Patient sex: M
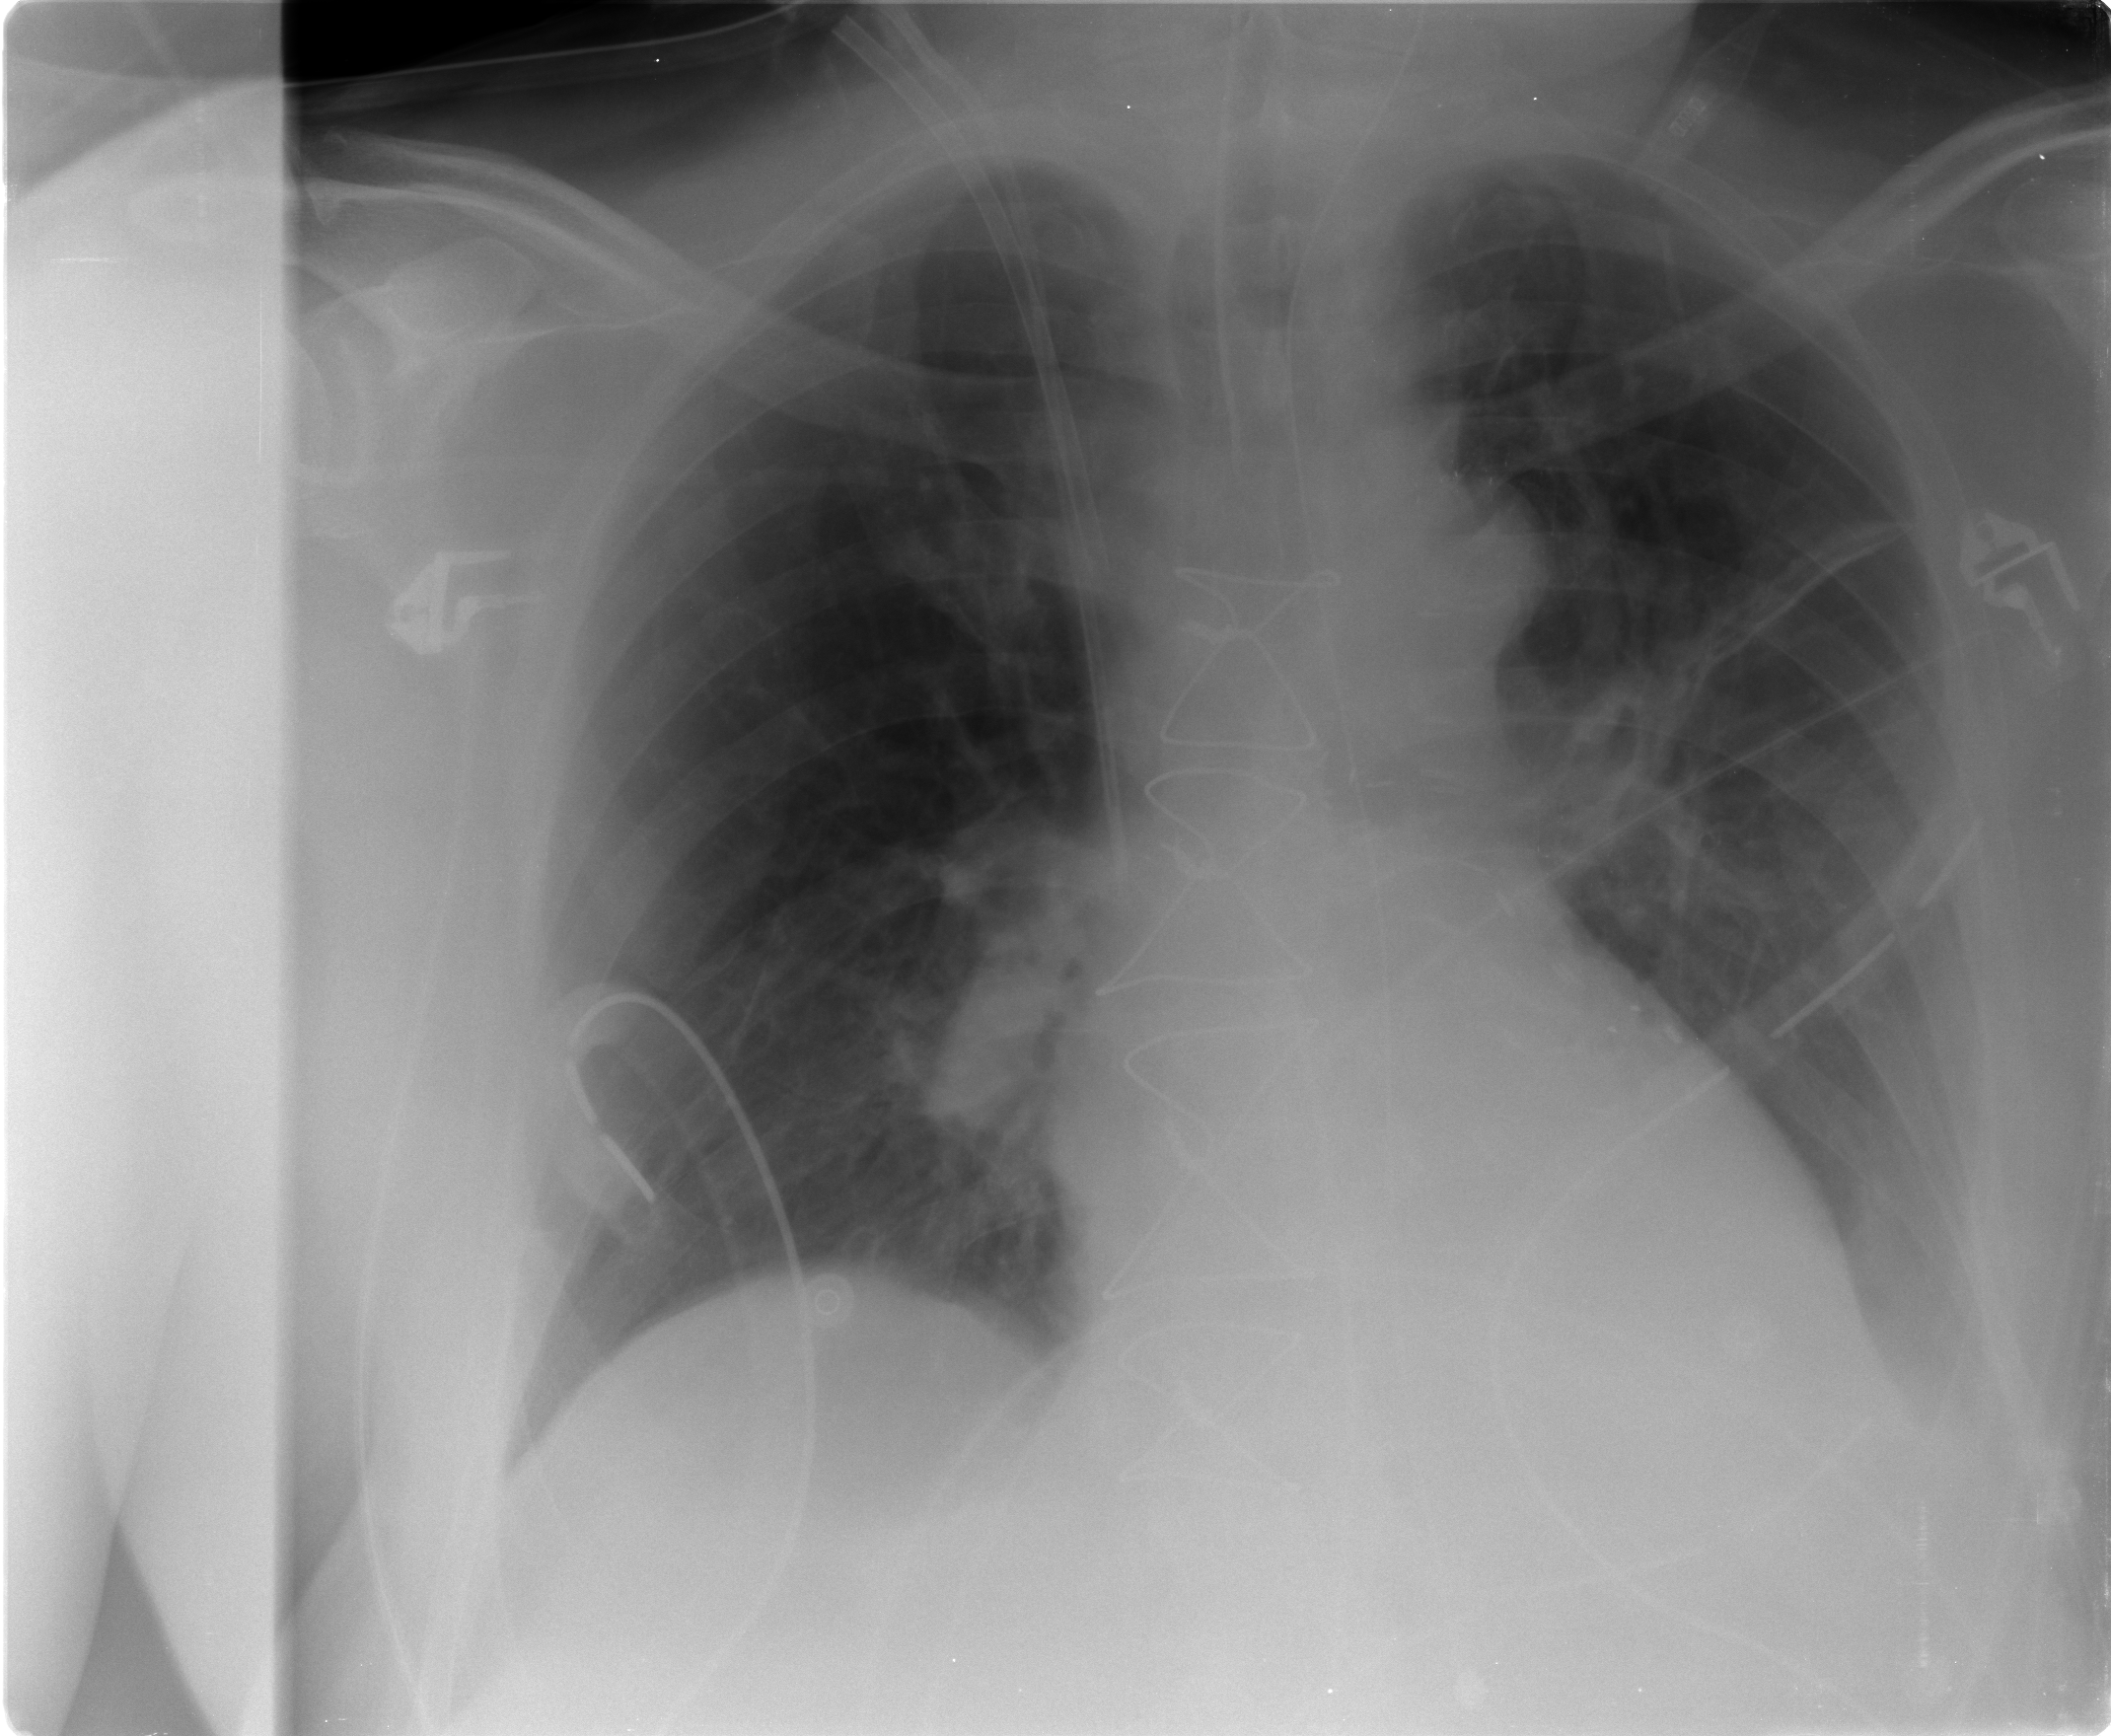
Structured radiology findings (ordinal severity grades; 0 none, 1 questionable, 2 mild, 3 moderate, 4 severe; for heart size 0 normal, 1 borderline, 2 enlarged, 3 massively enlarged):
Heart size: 0
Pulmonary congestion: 1
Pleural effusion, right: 0
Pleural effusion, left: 1
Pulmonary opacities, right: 0
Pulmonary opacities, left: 0
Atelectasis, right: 1
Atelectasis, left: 2